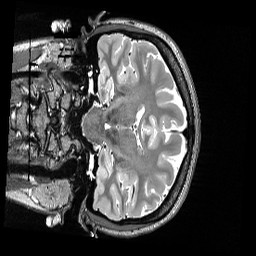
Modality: T2w
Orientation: coronal
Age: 26
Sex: female
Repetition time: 3.2 s
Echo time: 0.563 s